Question: I have a wpf application that is designed for a 1900x1200 resolution but some of our users have used the windows display settings to resize everything by 125%-150%, is there a way to have an application ignore those settings and still display normally?
I have seen something called SetProcessDPIAware <URL>, but havent had any luck with it.
Here is a screen shot of the application with the display scaling turned up to 150%

As you can see the application is way too small and there is no way to get it to be correctly sized.
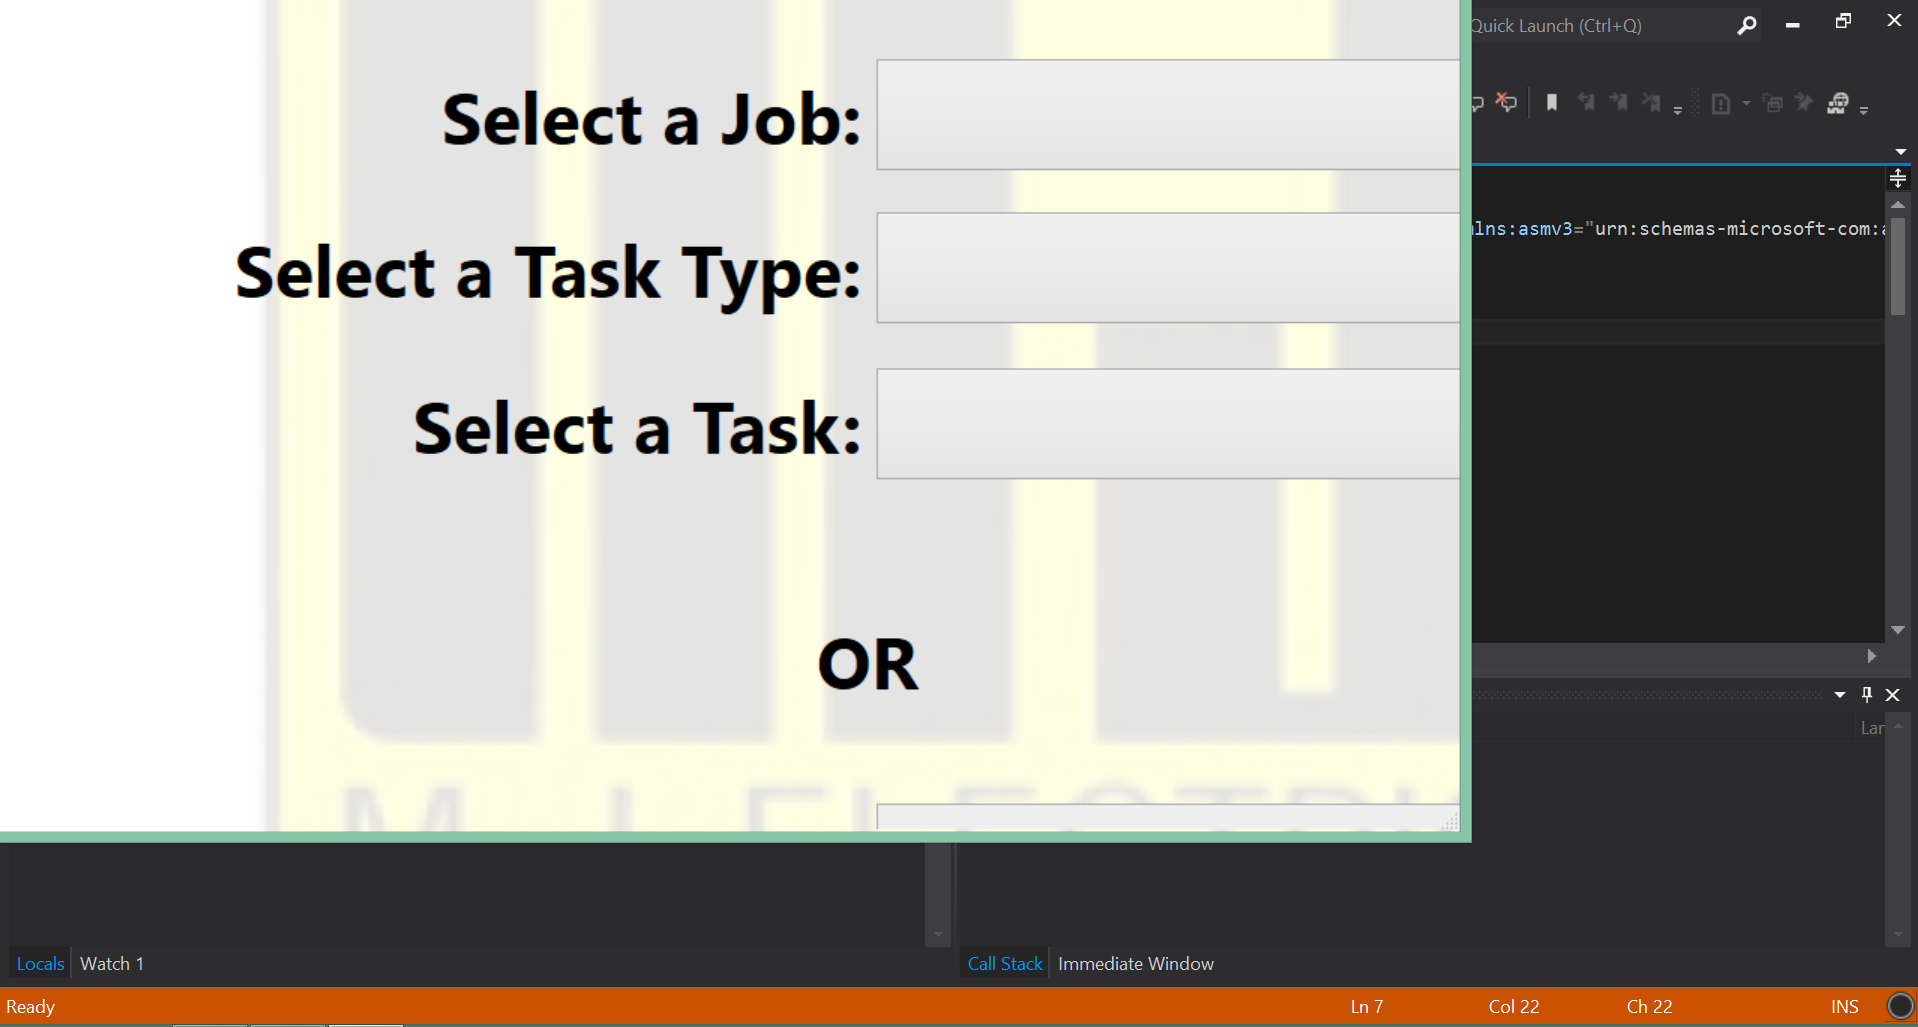
Answer: Dpi awareness will not help in this case. It will only change CompositionTarget.TransformToDevice matrix, but controls sizes will not change.
I use view box to scale all content. All sizes in my app are designed for Surface Pro 3 portrait:
'''
<Window>
<Viewbox Stretch="Uniform">
<Grid Width="1440" Height="2160">
<!-- ... -->
</Grid>
</Viewbox>
</Window>
'''
You can calculate view box size basing on screen DPI. See this answer: <URL>